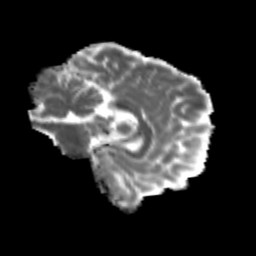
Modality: MD
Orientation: sagittal
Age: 18
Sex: female
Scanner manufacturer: siemens
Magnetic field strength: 3 T
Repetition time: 3.5 s
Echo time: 0.113 s